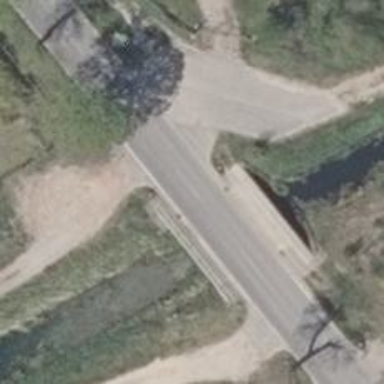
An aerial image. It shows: Tertiary road with asphalt surface that goes over bridge.